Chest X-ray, PA view. Patient: 64 years old, sex F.
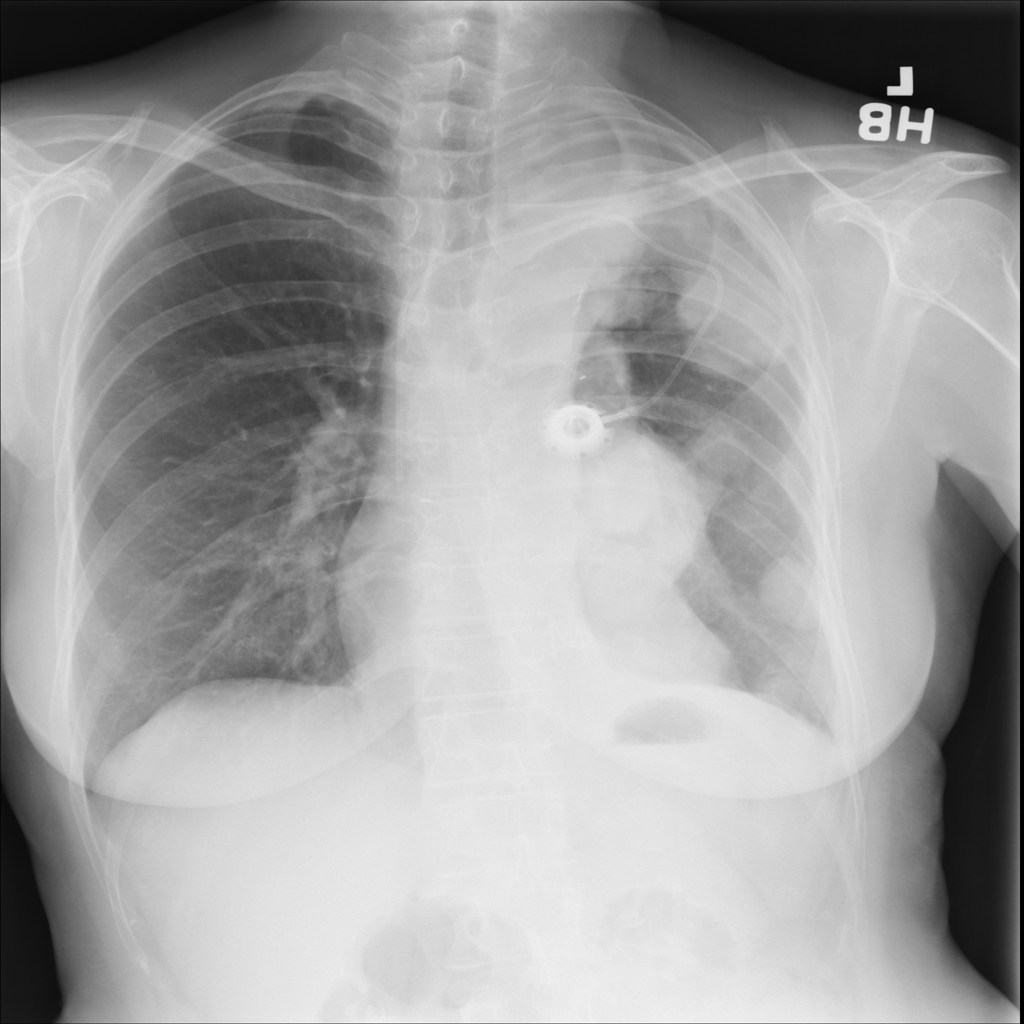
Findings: Mass, Pleural_Thickening